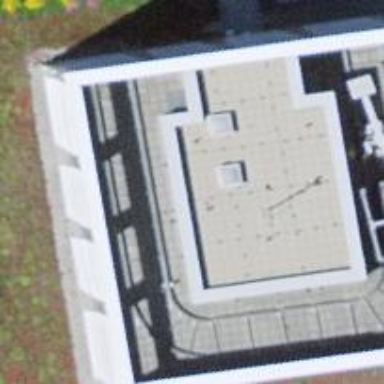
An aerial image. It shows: The image shows part of apartment building.